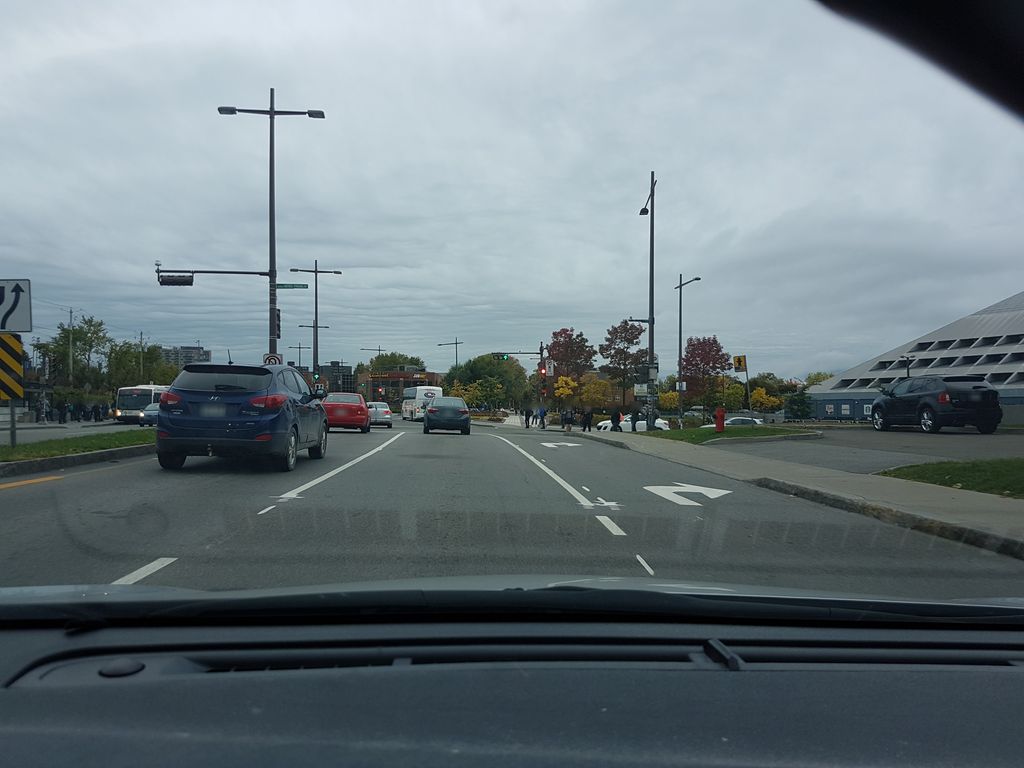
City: quebec_city